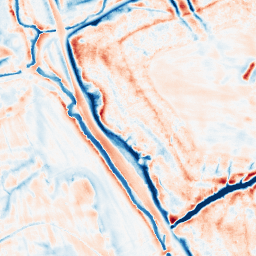
Category: edge_preserving
Decomposition family: bilateral
Decomposition parameters: d: 21
sigma_color: 50
sigma_space: 25
Upsampling method: lanczos
Upsampling parameters: scale: 2
Upsampling scale: 2